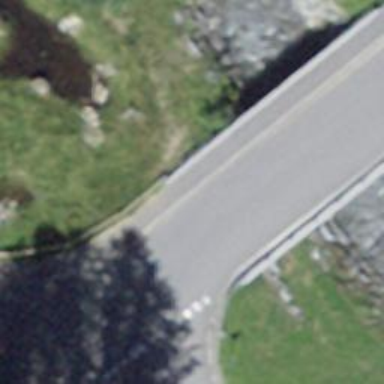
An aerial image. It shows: Unclassified road on bridge.